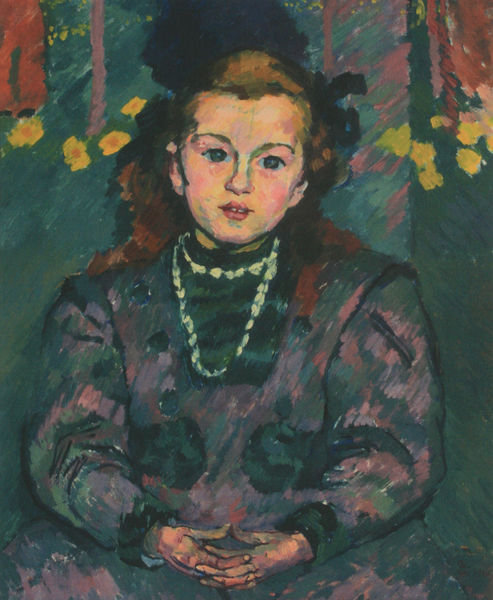
Titel: Ottilia
Künstler: Giovanni Giacometti
Institution: Privatbesitz
Schlagwörter: blau, dunkel, gemälde, hand, haut, kopf, schatten, bäume, gelb, grün, impressionismus, landschaft, mädchen, blume, blumen, braun, bunt, fenster, finger, frau, frisur, haar, hintergrund, hut, kleid, licht, mund, nase, renoir, schwarz, stirn, blick, blüten, rot, wiese, expressionismus, schleife, jung, augen, gesicht, haarschmuck, inkarnat, lang, ärmel, bildnis, hals, hände, portrait, porträt, öl, natur, gitter, pastos, gewand, haare, sitzend, kind, schleifen, augenbrauen, frontal, kinn, lippen, ohren, perle, perlen, renaissance, rosa, rouge, schultern, garten, wangen, kette, lila, violett, linien, romantik, dick, gefaltet, brauen, sitzt, knöpfe, perlenkette, halskette, fett, offen, zähne, portät, gaugin, neuzeit, pausbacken, hande, lan, kinderaugen, mädche, moderson-becker, augebrauen, muschelkette, portä, händwe